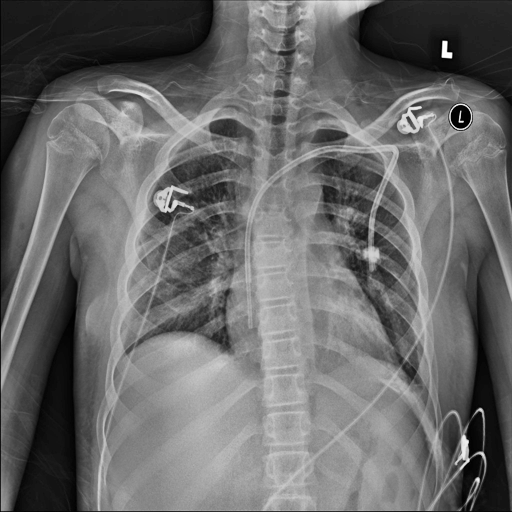
Finding: NORMAL